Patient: sex F, age 26
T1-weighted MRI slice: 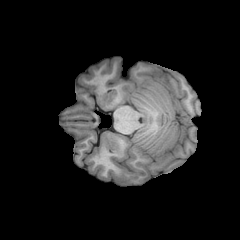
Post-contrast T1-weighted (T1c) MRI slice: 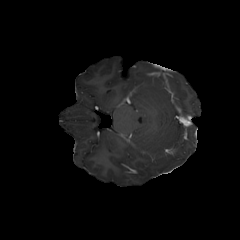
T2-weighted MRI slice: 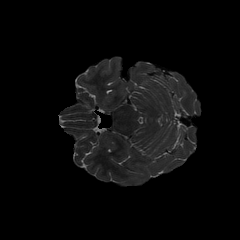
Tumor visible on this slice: no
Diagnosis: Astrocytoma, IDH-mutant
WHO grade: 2